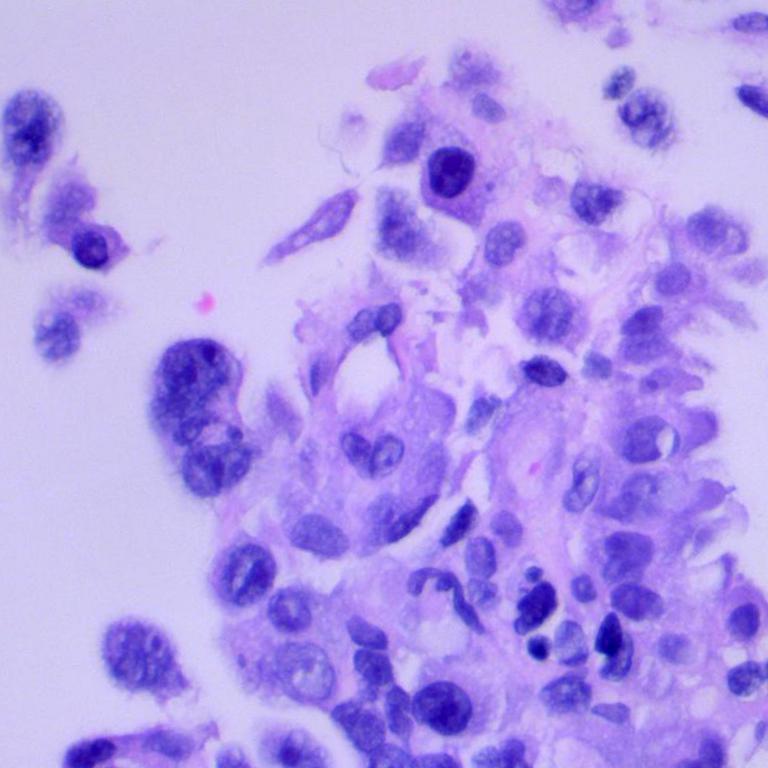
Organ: lung
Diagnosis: adenocarcinomas